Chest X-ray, PA view. Patient: 47 years old, sex F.
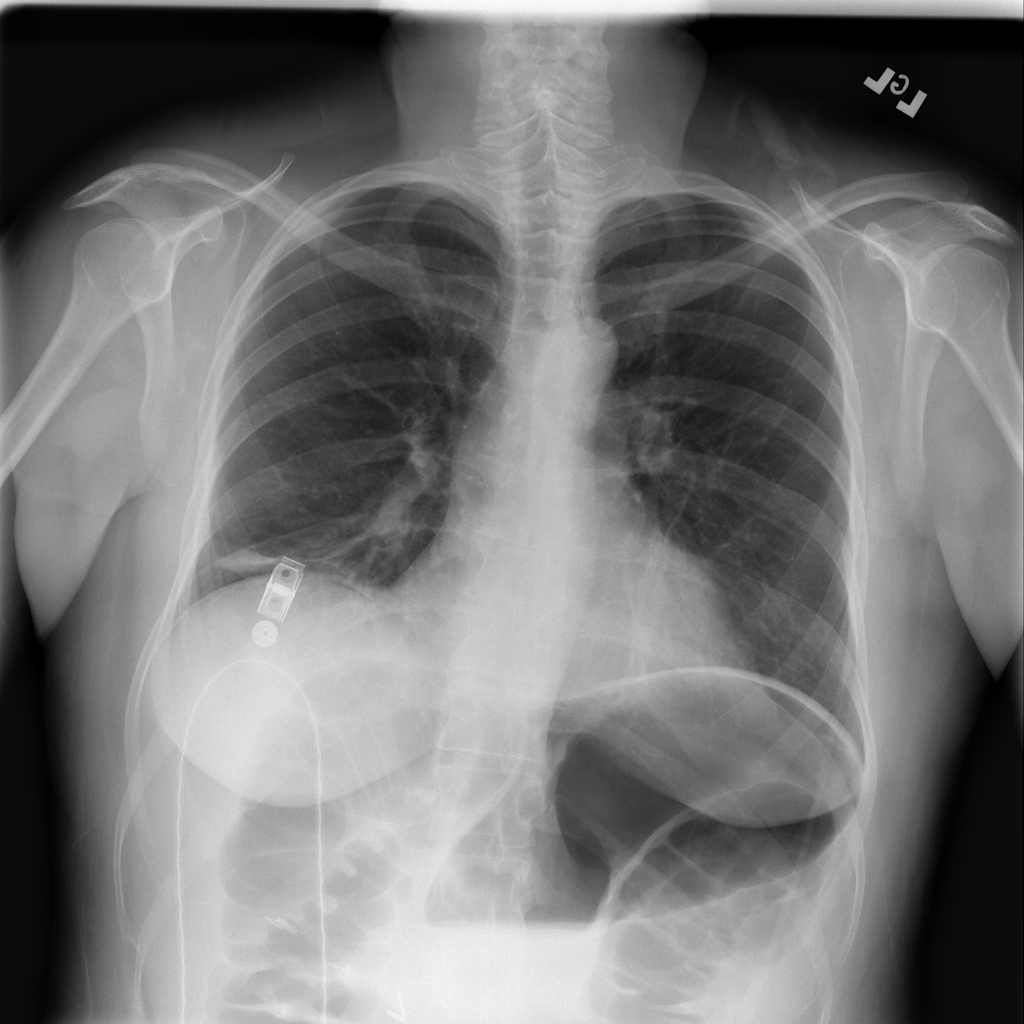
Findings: Atelectasis